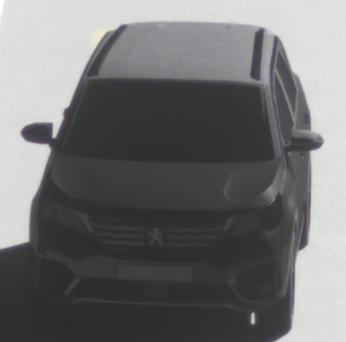
Make: Peugeot
Model: 5008 1.2 PureTech 130 Active
Detailed model: 5008 (II) (03/17 - 09/20)
Model produced from: 2017/03
Model produced until: 2018/07
Doors: 5
Color: black
Road condition: dry road
Daytime: morning or afternoon
Contrast: high contrast